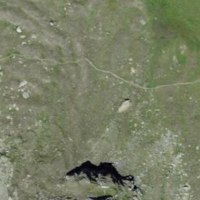
EUNIS habitat code: 26
Species observed at this site:
Phoenicurus ochruros